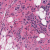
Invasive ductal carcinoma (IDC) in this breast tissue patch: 0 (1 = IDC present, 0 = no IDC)